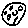
Label: moon